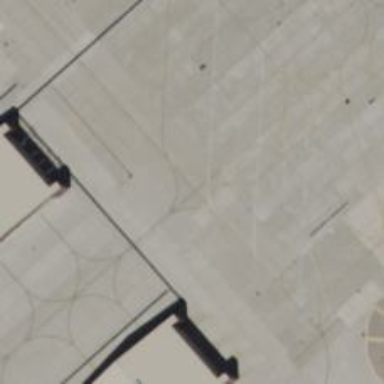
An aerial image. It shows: Image of taxiway at airport.